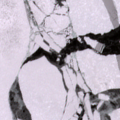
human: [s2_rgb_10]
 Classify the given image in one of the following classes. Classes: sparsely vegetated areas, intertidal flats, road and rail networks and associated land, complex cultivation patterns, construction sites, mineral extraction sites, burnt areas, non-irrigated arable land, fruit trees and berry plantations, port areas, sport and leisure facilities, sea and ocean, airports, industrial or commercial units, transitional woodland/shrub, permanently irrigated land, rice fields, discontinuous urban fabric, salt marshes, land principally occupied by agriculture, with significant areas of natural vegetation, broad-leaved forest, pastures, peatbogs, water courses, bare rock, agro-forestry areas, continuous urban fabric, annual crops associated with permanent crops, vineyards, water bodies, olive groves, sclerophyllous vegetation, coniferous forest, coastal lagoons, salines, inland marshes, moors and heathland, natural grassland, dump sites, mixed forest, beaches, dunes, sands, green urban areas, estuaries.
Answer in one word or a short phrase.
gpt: sea and ocean